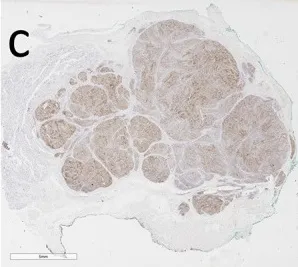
Histology and Immunoprofile of Intrathyroidal Parathyroid Carcinoma. The tumor cells exhibit cytoplasmic reactivity for parathyroid hormone.
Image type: pathology (immunostaining)